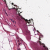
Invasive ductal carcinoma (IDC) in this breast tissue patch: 0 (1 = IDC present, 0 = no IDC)